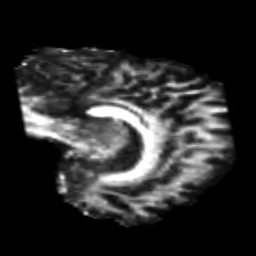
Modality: FA
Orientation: sagittal
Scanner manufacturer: siemens
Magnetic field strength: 3 T
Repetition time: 6.8 s
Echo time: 0.093 s